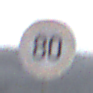
Verkehrszeichen: Geschwindigkeit80
Umgebung: Outdoor, Nature
Tageszeit: MorningAfternoon
Wetter: PartlyCloudy
Licht: Natural
Jahreszeit: Winter
Kontrast: HighContrast